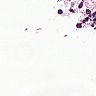
Metastatic tissue present: no